Interaction volume radius: 5 \u00c5
Interaction volume height: 45 \u00c5
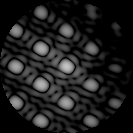
Disorder parameter: 0.03984